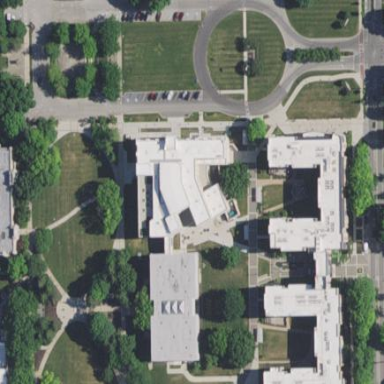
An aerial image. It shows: University building.